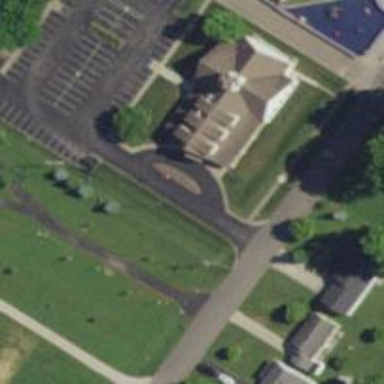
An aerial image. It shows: Driveway.